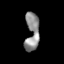
Tissue: lung
Cell type: Epithelial cells
Senescence score: 0.1643
Nuclear area (px): 500
Mean DAPI intensity: 142.476